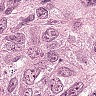
Metastatic tissue present: yes